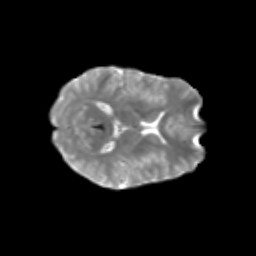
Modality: T2w
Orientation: axial
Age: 30
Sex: female
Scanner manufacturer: siemens
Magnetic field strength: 3 T
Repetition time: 1.8 s
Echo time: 0.07 s